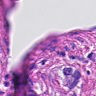
Metastatic tissue present: yes